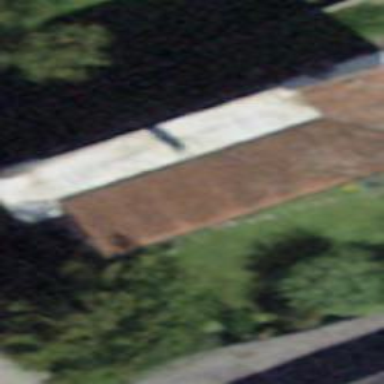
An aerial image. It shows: Hut.